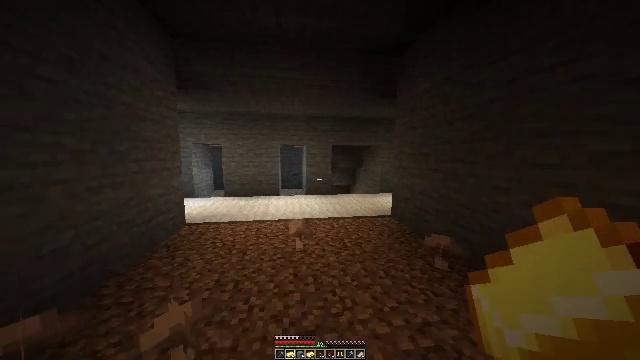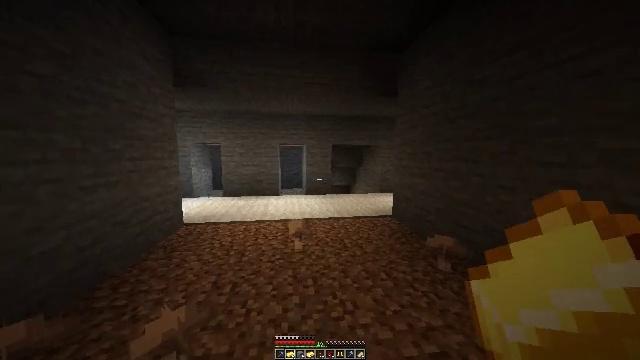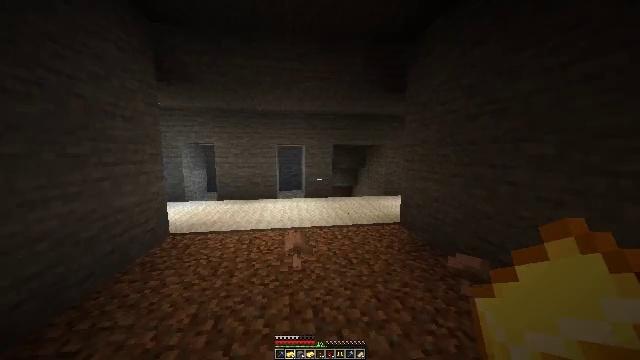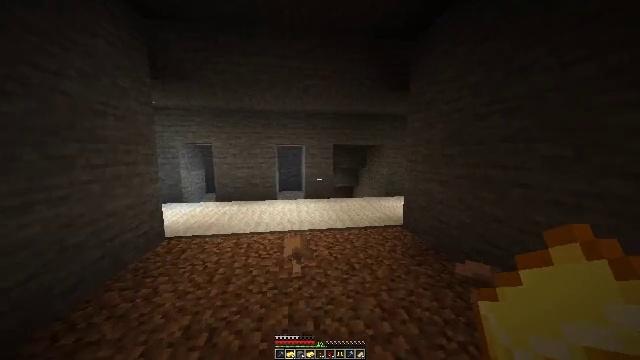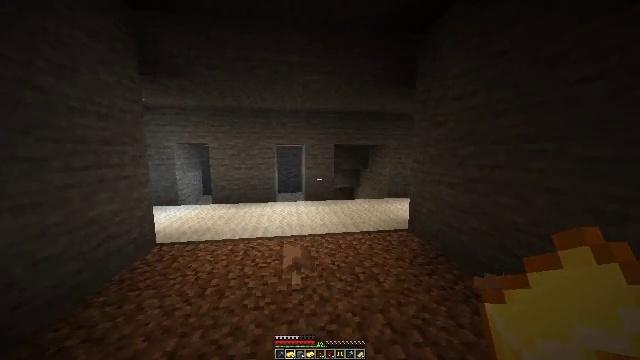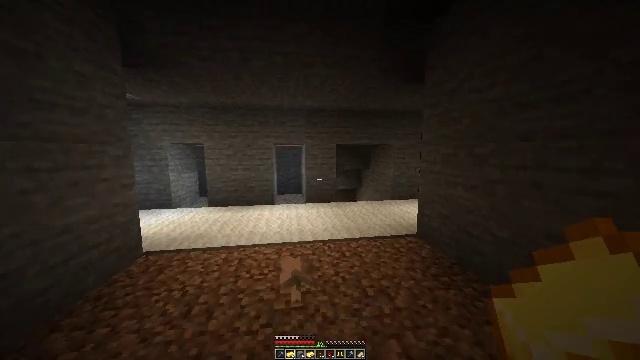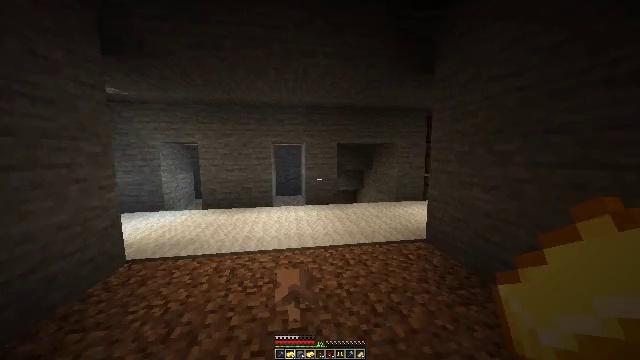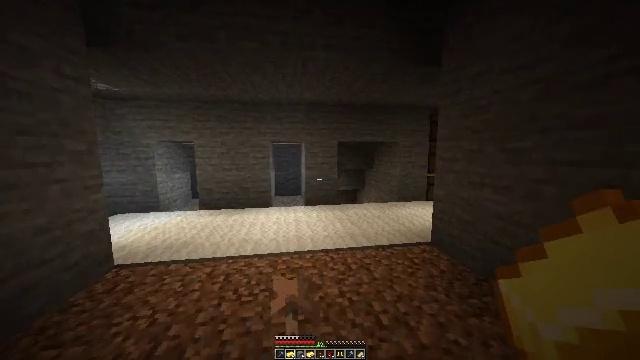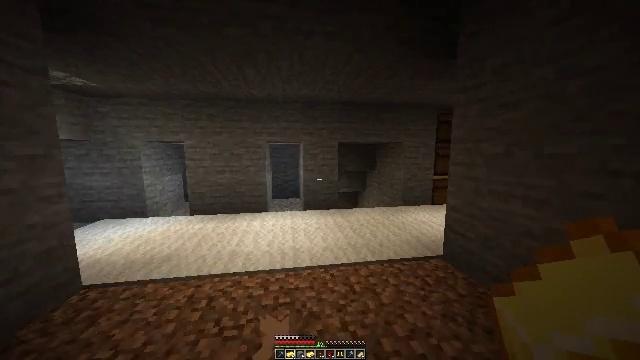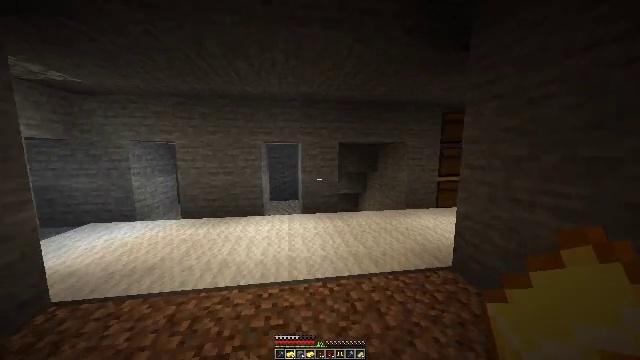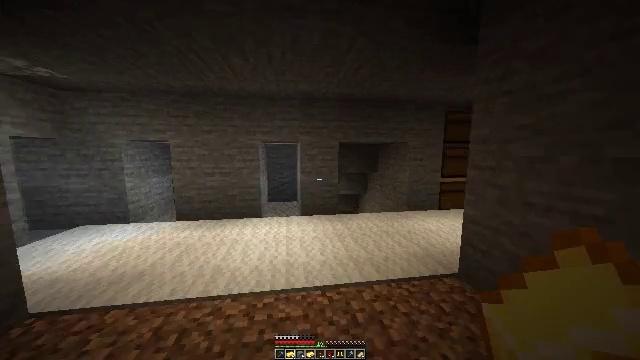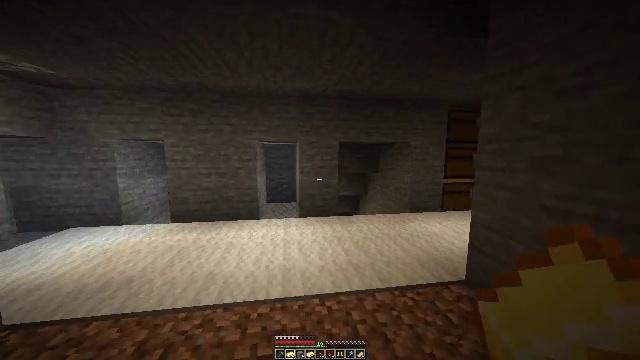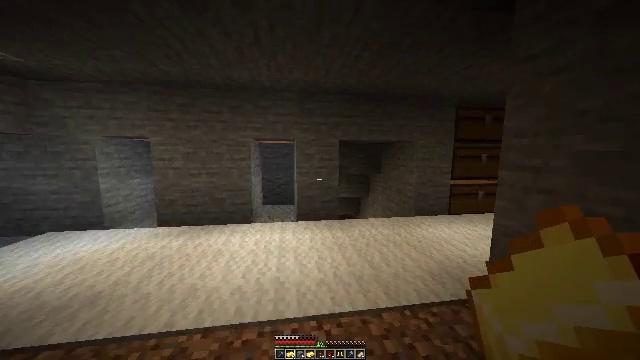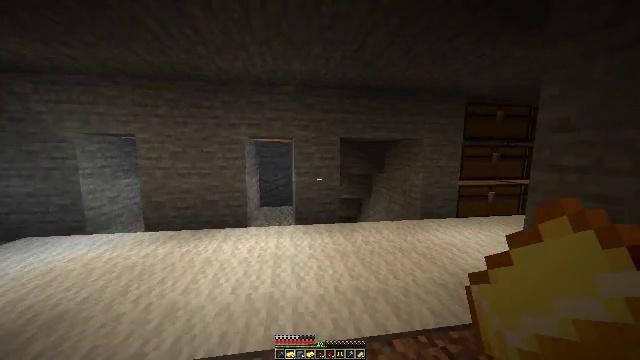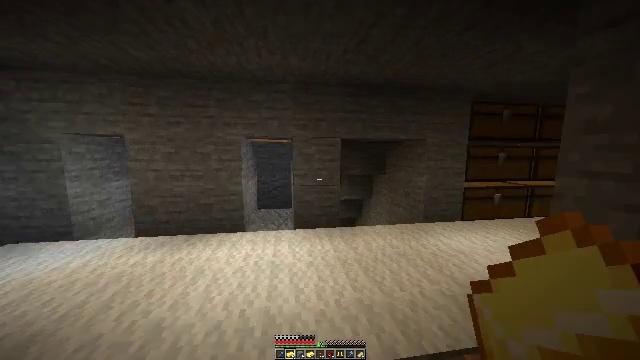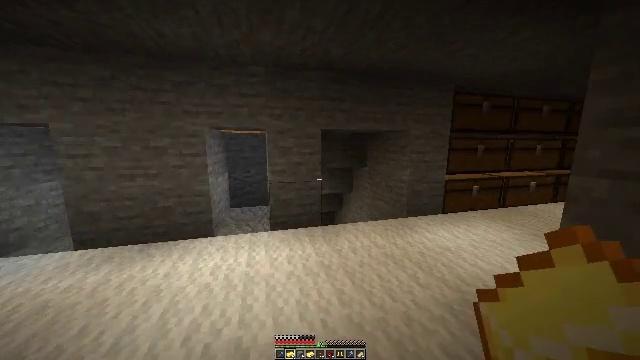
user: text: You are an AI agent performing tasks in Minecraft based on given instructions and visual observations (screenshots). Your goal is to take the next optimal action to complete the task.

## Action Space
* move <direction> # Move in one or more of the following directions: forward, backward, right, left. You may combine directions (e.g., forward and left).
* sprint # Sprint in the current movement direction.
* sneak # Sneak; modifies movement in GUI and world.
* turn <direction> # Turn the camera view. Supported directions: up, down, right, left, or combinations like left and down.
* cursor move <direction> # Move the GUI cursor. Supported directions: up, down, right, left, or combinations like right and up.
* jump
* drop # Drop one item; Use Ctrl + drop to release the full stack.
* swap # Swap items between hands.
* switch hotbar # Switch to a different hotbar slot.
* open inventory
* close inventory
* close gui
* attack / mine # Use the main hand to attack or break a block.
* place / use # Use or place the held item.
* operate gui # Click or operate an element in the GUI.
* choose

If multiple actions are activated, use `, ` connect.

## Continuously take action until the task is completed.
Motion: motion action
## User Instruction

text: Open the crafting table to craft a golden apple.
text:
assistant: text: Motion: move forward
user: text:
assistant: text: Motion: move forward
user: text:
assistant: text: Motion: move forward
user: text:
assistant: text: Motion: move forward
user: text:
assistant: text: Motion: move forward
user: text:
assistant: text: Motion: move forward
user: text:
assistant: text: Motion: move forward
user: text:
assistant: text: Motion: move forward
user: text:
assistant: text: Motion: move forward
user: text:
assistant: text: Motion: move forward
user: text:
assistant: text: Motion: move forward
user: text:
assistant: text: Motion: move forward
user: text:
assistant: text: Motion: move forward
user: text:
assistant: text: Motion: move forward
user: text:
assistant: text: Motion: move forward, turn right and down
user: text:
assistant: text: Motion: move forward, turn right and down
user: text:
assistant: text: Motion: move forward, turn right
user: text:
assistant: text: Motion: move forward
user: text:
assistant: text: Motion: move forward
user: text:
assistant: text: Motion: move forward
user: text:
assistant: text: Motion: move forward, turn right
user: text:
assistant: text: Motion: move forward, turn right and up
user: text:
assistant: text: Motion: move forward, turn right and up
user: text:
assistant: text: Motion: move forward, turn right and down
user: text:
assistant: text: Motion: move forward, turn right and down
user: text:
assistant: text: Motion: move forward, turn right
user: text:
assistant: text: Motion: move forward
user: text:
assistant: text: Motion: move forward
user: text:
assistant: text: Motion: move forward
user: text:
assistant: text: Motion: move forward